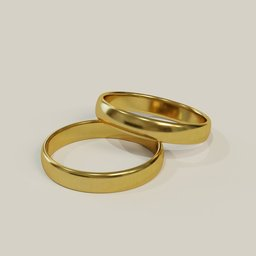
Label: decoration